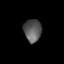
Tissue: lung
Cell type: Epithelial cells
Senescence score: 0.2417
Nuclear area (px): 393
Mean DAPI intensity: 88.257